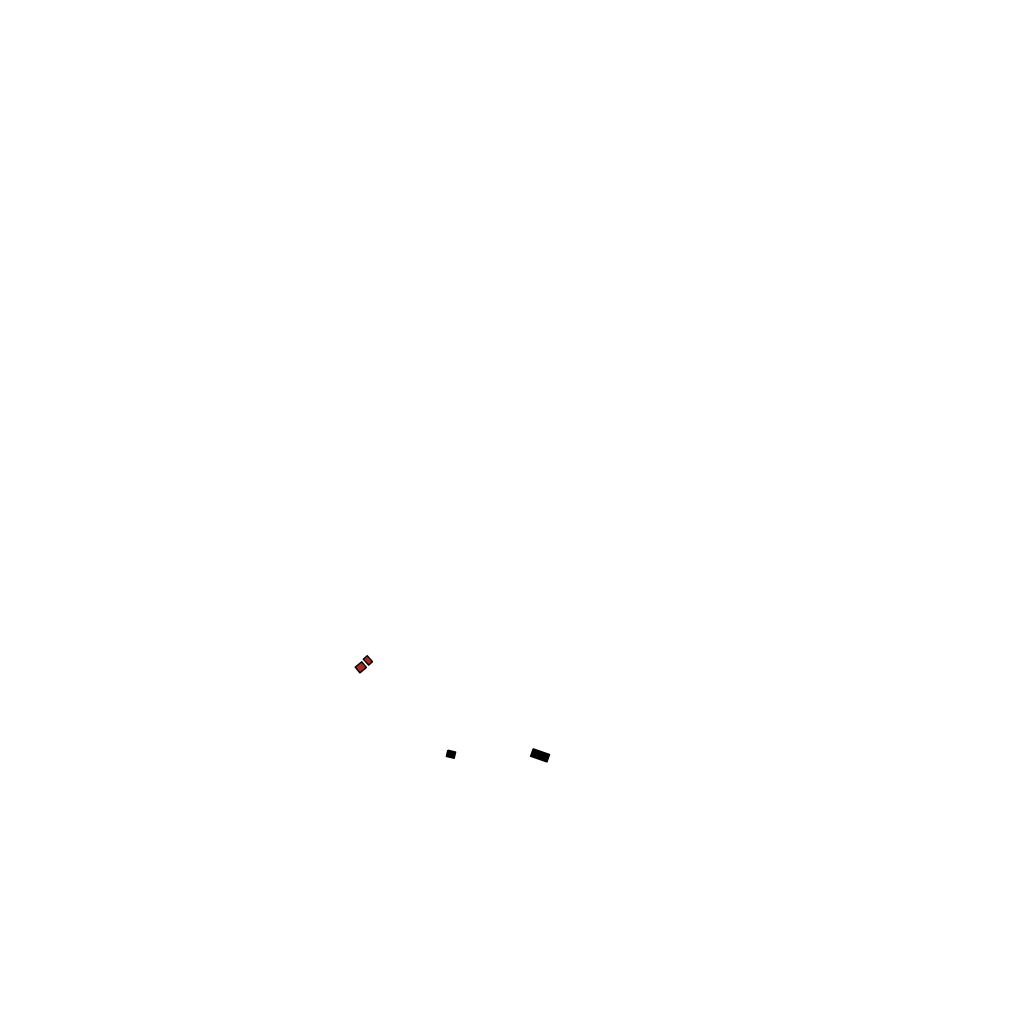
Tags: overhead vector_map, recreation, residential, individual_rise, density_1, Building, Facility, 1.0 km²